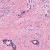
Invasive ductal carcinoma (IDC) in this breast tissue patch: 0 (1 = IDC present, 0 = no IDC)